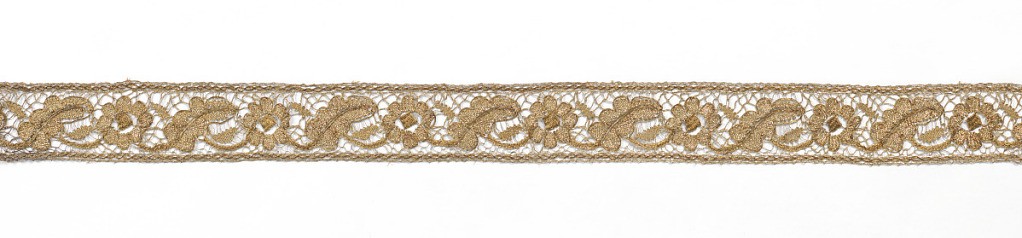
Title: Band
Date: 17th century
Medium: metal-wrapped silk thread and metallic foil Technique: bobbin lace, metallic
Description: Border of bobbin lace with metallic strips and metallic thread of gold color. Pattern of floral clusters and leaves alternating.